Aerial crown-view tile of a tropical tree (Barro Colorado Island, Panama), acquired 20250616:
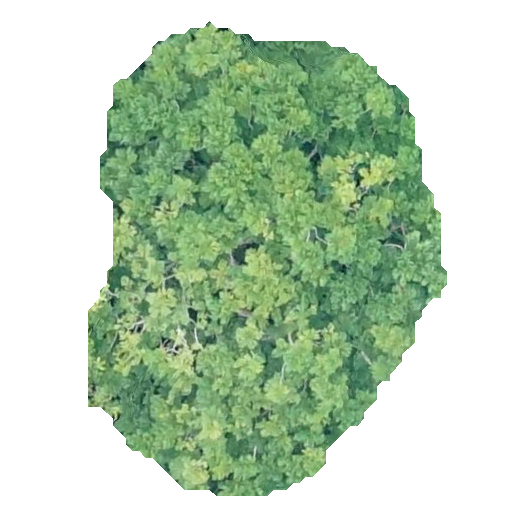
Species: Jacaranda copaia
GBIF accepted scientific name: Jacaranda copaia
Crown area: 185.543 m²